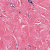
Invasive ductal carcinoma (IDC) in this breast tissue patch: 0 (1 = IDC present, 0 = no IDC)